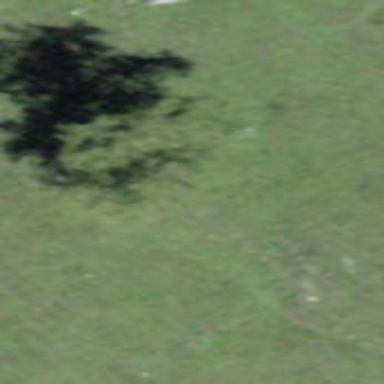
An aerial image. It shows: Larix tree with needle-leaved leaves.